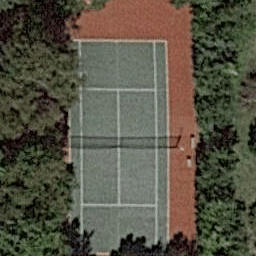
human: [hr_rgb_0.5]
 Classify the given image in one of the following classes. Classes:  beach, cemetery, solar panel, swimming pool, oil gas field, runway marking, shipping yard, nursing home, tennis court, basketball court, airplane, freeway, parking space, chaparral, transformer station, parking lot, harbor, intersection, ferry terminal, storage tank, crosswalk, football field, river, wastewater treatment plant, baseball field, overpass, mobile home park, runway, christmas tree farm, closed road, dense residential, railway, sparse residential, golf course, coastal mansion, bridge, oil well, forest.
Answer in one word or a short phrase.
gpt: tennis court